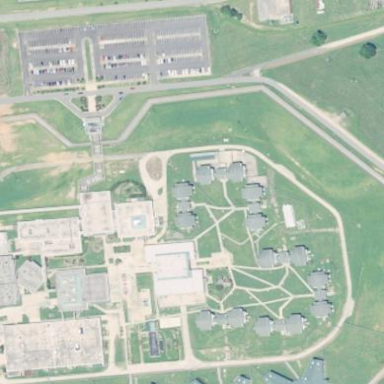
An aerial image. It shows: Prison with surrounding fence.